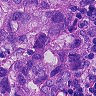
Metastatic tissue present: yes